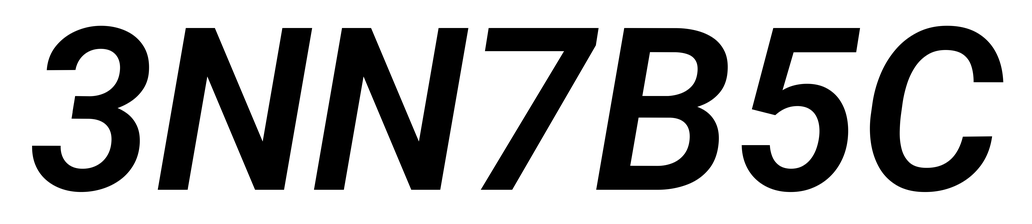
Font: Roboto-Italic_SemiBold_Italic